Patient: sex F, age 29
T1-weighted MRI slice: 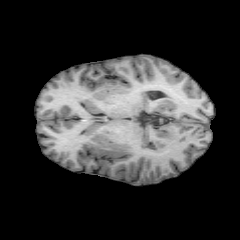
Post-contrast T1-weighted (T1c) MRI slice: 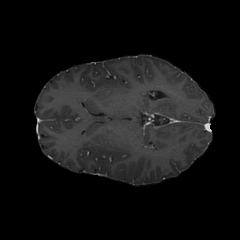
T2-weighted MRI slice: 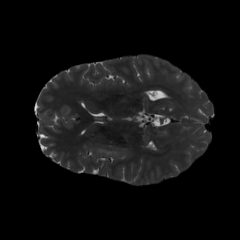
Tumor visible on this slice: yes
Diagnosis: Astrocytoma, IDH-mutant
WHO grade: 2